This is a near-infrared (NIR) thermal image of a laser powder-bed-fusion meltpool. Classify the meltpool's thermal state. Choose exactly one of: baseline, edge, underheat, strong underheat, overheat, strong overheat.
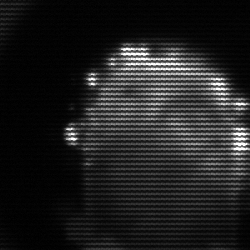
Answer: baseline